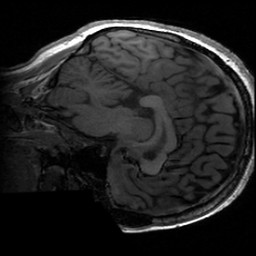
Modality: T1w
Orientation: sagittal
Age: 26
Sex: female